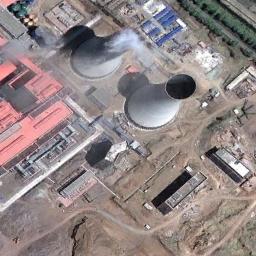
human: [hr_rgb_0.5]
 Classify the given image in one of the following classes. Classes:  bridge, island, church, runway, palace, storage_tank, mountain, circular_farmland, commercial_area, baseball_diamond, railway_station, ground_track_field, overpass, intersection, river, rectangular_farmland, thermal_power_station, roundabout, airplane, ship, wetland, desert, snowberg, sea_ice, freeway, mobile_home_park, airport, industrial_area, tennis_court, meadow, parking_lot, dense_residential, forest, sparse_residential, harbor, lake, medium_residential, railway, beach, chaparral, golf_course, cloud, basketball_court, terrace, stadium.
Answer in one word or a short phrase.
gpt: thermal_power_station